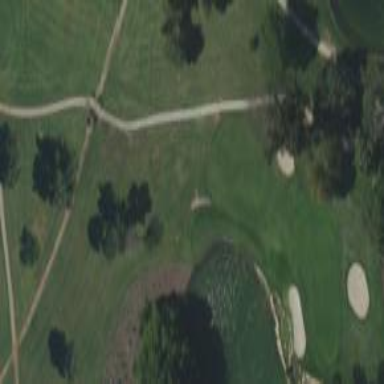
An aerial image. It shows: Scenic golf fairway.